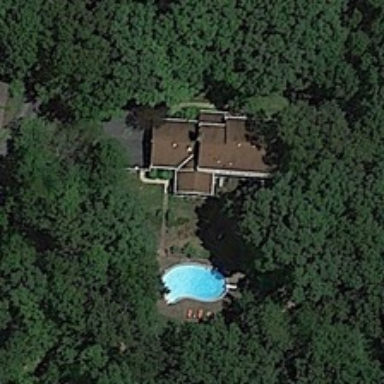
A building with a swimming pool is surrounded by green trees .